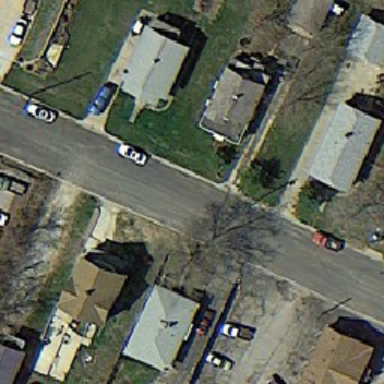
Two white cars and red cars are running the way .